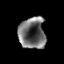
Tissue: prostate
Cell type: T cells
Senescence score: 0.2915
Nuclear area (px): 816
Mean DAPI intensity: 110.012